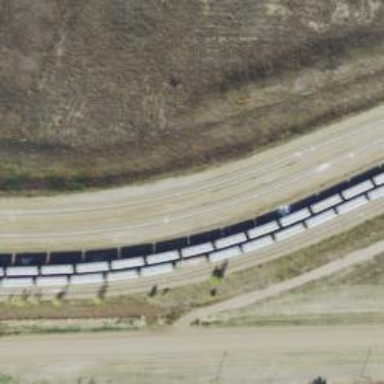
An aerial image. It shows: Railway siding with rails.